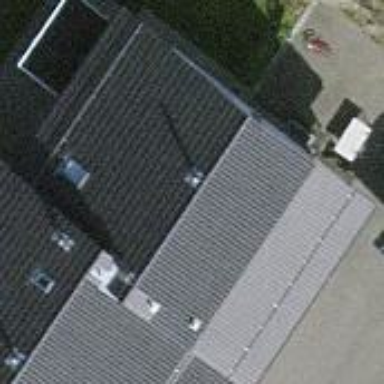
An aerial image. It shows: Semi-detached house.